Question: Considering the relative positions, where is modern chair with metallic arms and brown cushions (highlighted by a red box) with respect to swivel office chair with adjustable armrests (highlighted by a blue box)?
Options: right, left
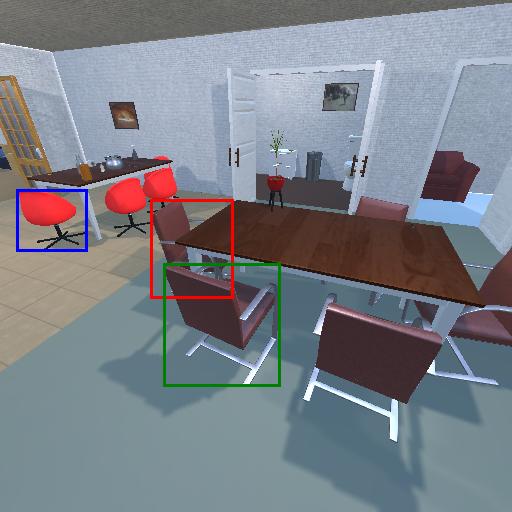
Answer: right